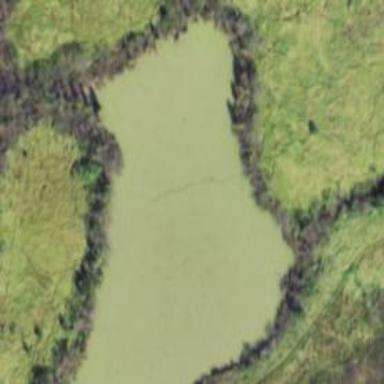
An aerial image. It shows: Reservoir of water.